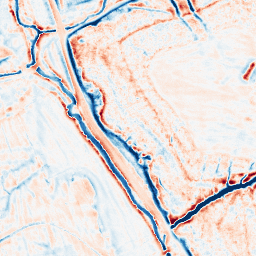
Category: edge_preserving
Decomposition family: bilateral
Decomposition parameters: d: 15
sigma_color: 100
sigma_space: 100
Upsampling method: cubic_catmull_rom
Upsampling parameters: scale: 8
Upsampling scale: 8